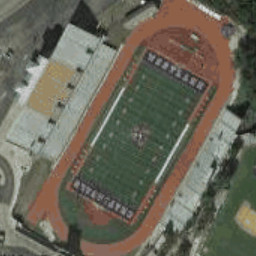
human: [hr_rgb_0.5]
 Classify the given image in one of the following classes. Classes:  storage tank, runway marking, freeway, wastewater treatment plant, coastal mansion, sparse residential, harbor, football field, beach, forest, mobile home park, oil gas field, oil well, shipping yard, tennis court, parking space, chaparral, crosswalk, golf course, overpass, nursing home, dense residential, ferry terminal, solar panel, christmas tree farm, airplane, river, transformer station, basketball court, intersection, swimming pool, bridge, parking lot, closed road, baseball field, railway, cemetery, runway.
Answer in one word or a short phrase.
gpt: football field